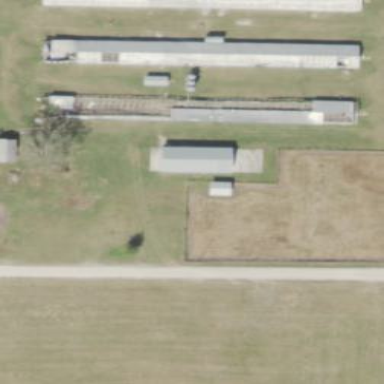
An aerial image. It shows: Poultry farmyard is depicted in the image.